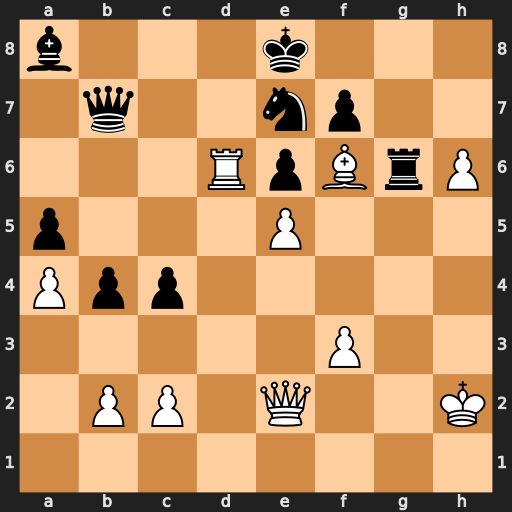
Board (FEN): b3k3/1q2np2/3RpBrP/p3P3/Ppp5/5P2/1PP1Q2K/8
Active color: w
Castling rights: -
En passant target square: -
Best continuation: Qd2 Qd5 Rxd5